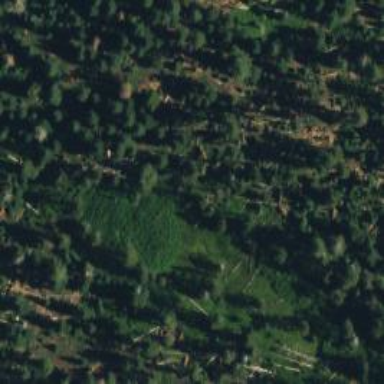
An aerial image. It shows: Wet meadow with woodland vegetation.